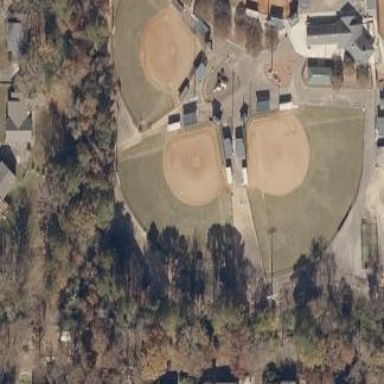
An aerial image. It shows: Softball pitch for leisure land activities.